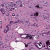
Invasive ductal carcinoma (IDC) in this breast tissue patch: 1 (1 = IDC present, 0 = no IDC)